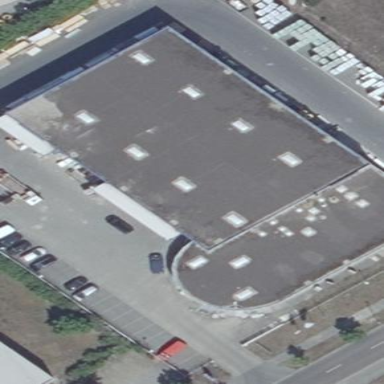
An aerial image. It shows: Retail building.